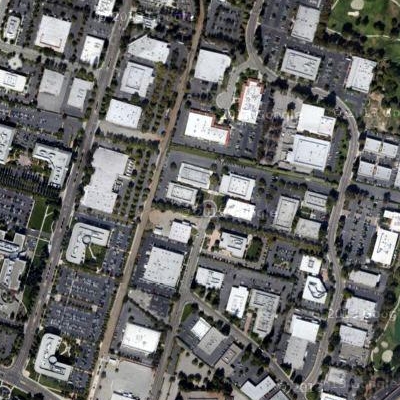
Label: Industry